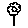
Label: flower